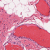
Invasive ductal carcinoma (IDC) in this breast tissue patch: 0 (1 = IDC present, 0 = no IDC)